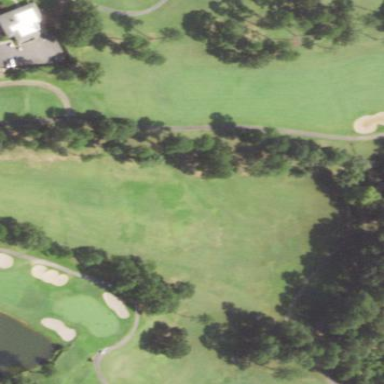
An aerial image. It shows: Driving range for golf practice.